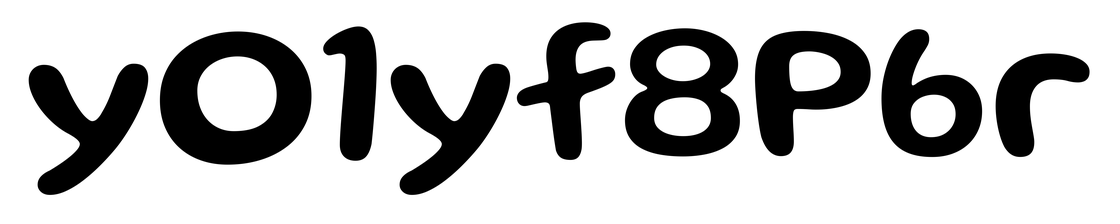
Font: Gluten_Medium